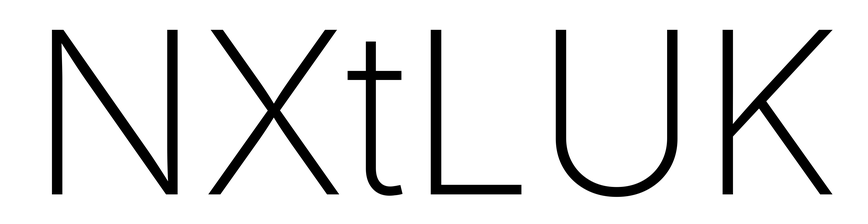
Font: Inter_ExtraLight